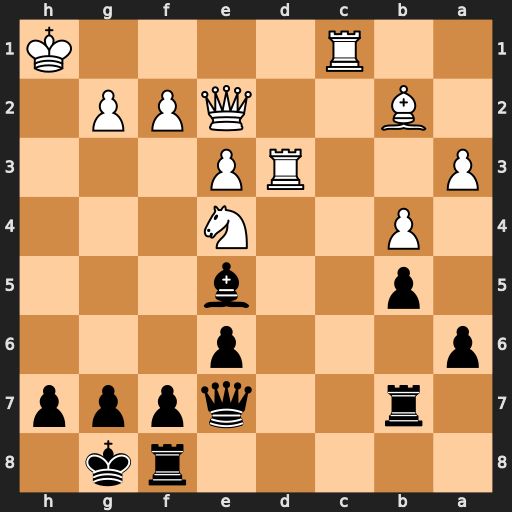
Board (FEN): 5rk1/1r2qppp/p3p3/1p2b3/1P2N3/P2RP3/1B2QPP1/2R4K
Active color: b
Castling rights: -
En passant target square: -
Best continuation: Qh4+ Kg1 Qh2+ Kf1 Qh1#